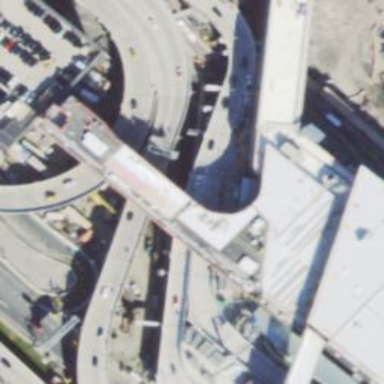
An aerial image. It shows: Bridge on motorway link.